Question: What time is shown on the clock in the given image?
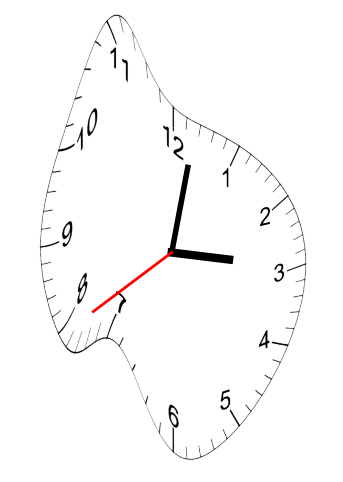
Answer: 03:01:39